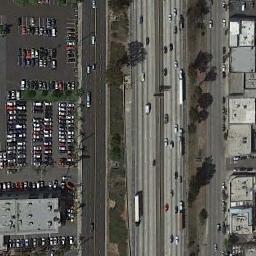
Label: freeway